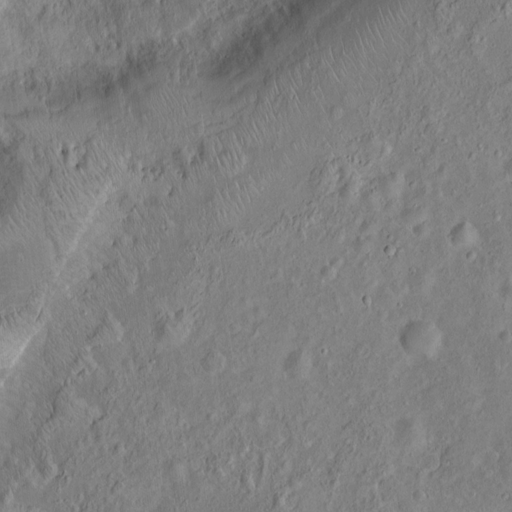
Objects detected: cone, cone